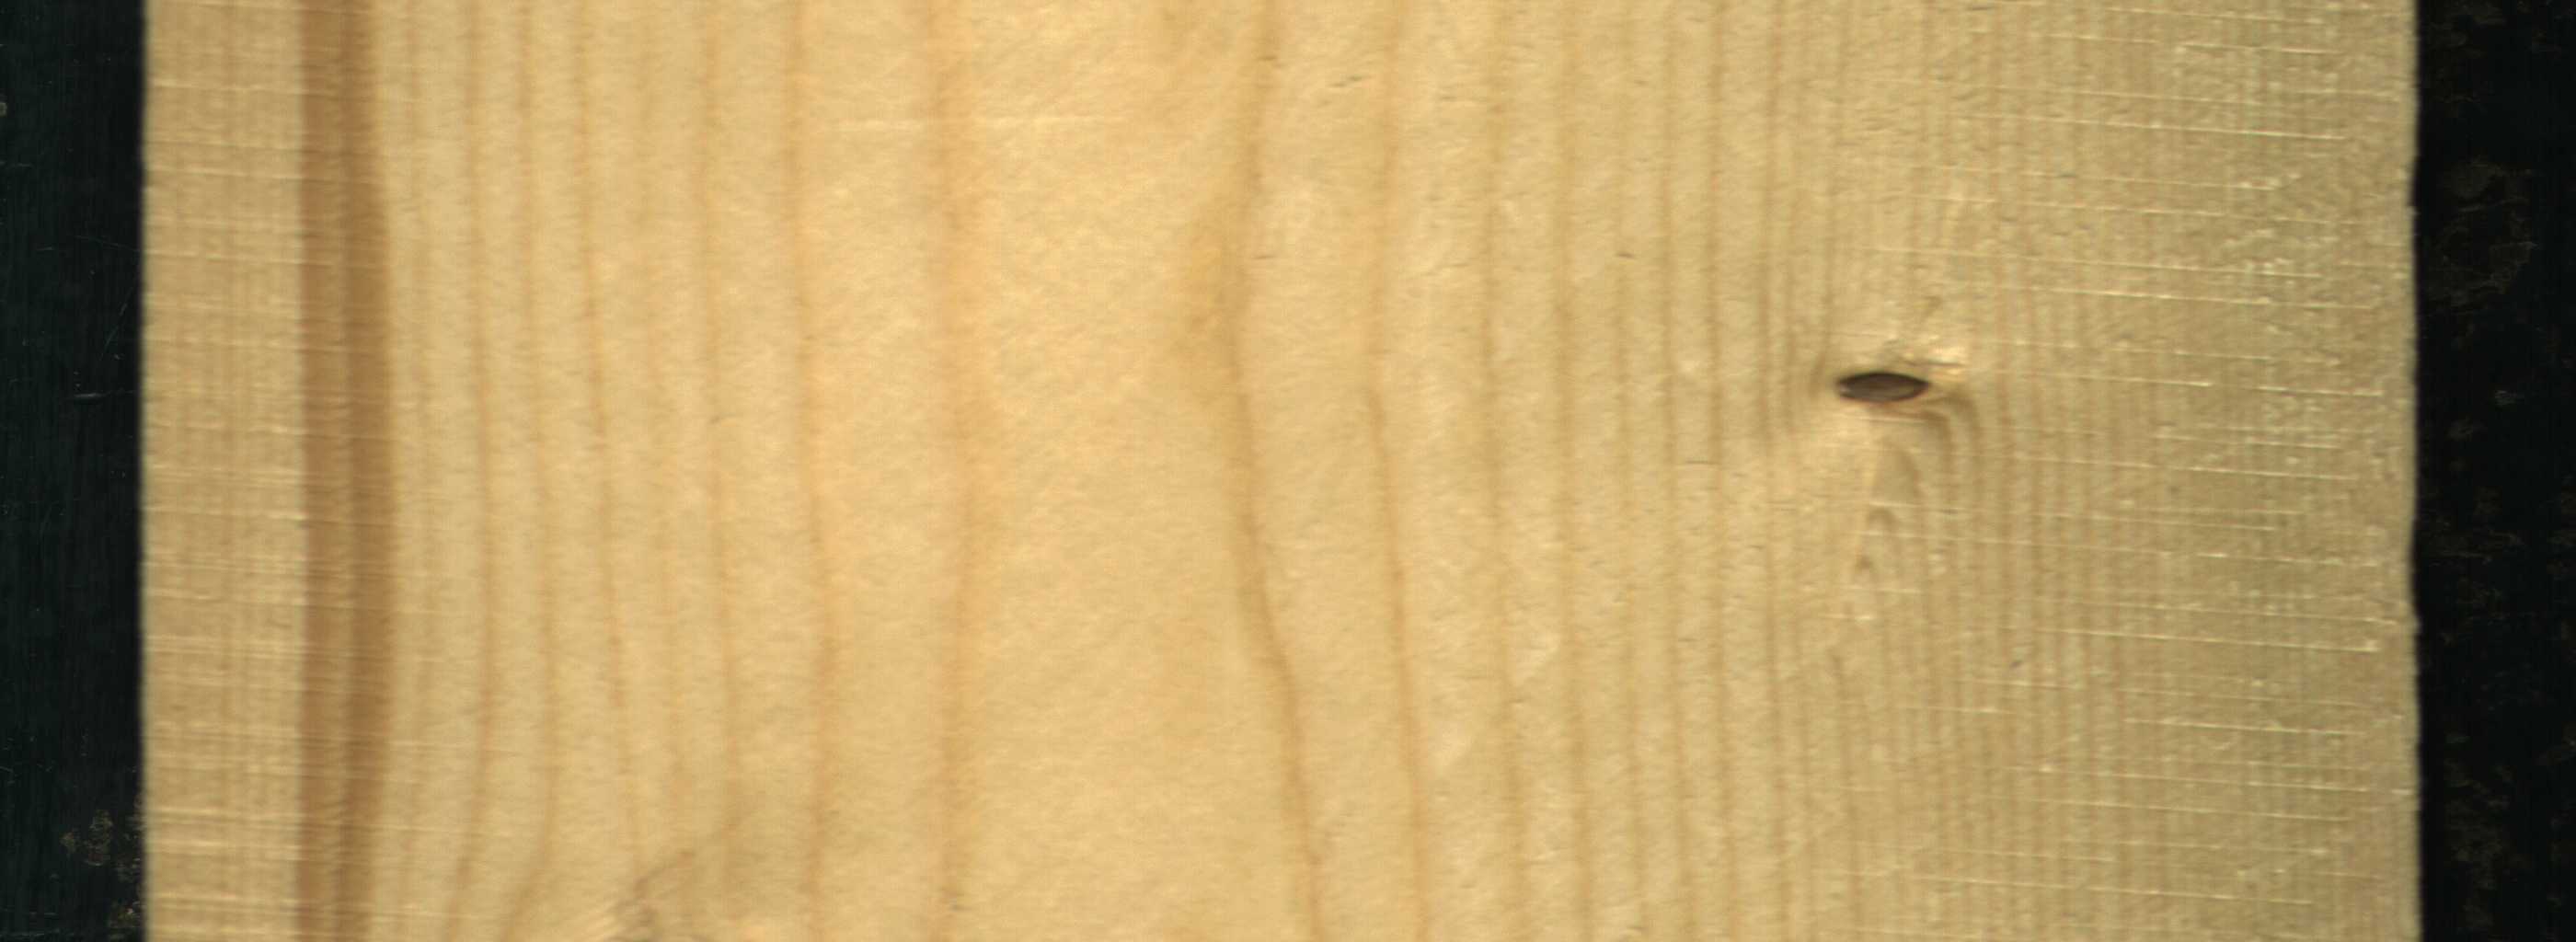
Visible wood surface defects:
Quartzity
Dead_Knot